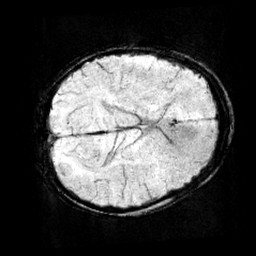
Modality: minIP
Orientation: axial
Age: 9
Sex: male
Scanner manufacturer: siemens
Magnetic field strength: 3 T
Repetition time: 0.027 s
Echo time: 0.02 s